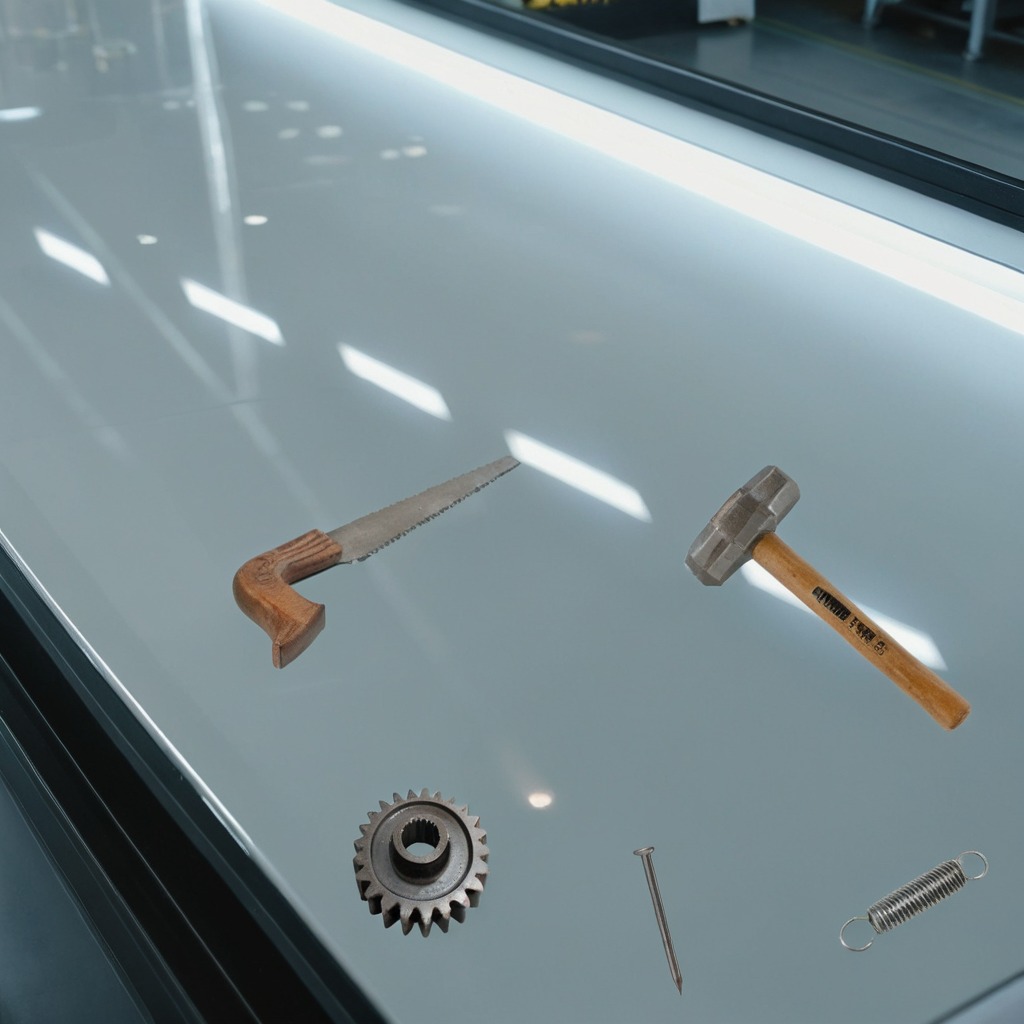
A gear with teeth, a hammer, an iron nail, a coiled metal spring, and a handheld metal saw are lying on a high-gloss table in a ship maintenance bay industrial lighting.